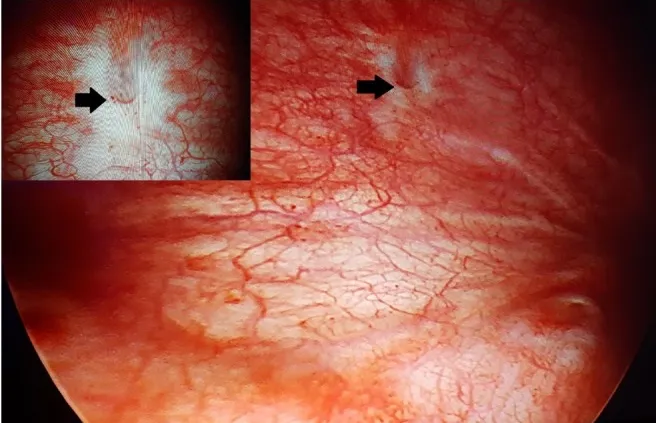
Cystoscopic appearance of small vesicovaginal fistula (arrows).
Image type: pathology (gram)